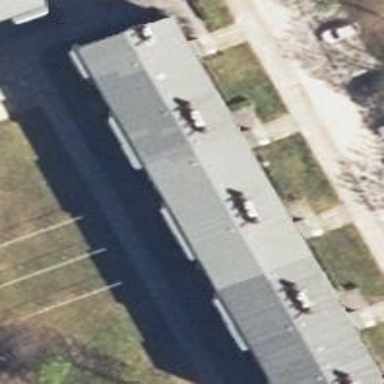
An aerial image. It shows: Gabled roof apartments building.